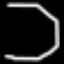
Label: octagon